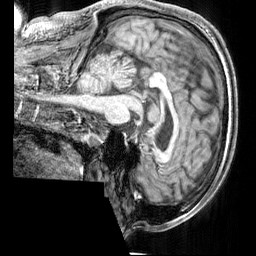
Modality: T1w
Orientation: sagittal
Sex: male
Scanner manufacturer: siemens
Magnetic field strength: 3 T
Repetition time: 2.3 s
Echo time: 0.00226 s